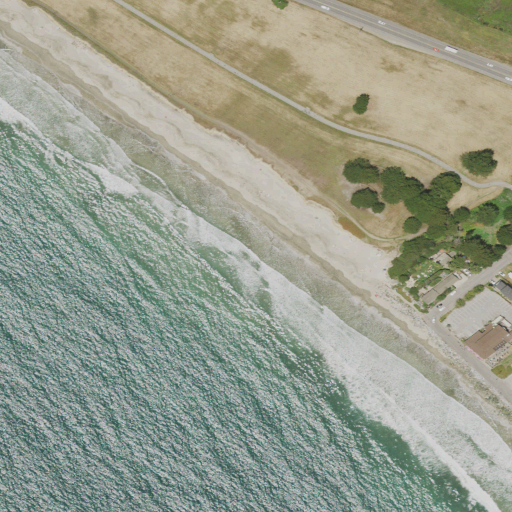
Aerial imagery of beach in California named Vallejo Beach containing open water, grassland, high intensity development, low intensity development, open development, medium intensity development, and herbaceous wetlands